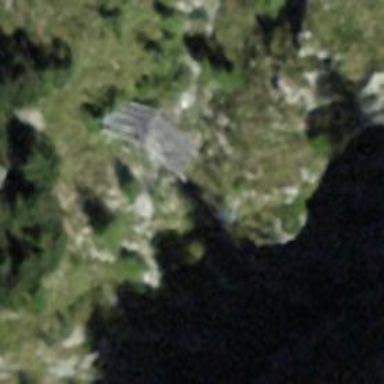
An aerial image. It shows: Structure designed for avalanche protection.